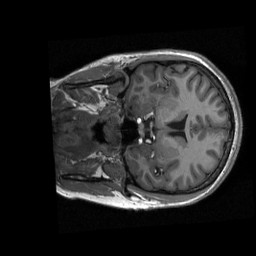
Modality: T1w
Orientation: coronal
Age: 20
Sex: female
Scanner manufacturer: siemens
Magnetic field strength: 3 T
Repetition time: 2.3 s
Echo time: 0.00298 s